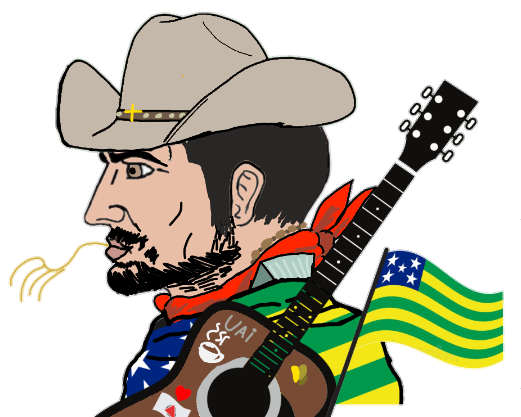
Label: 4_Yes_Chad